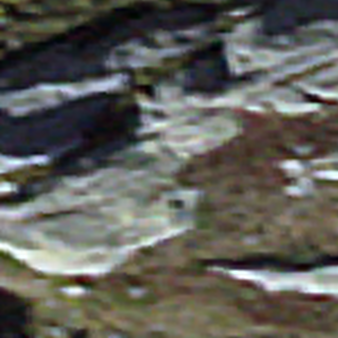
Label: other